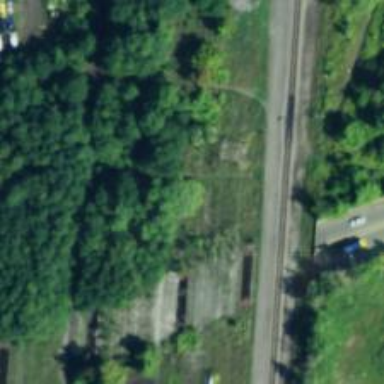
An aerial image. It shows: Abandoned railway bridge.